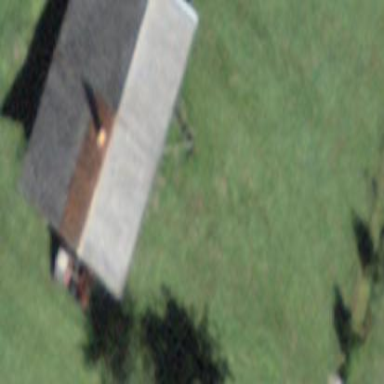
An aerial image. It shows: Farm building.